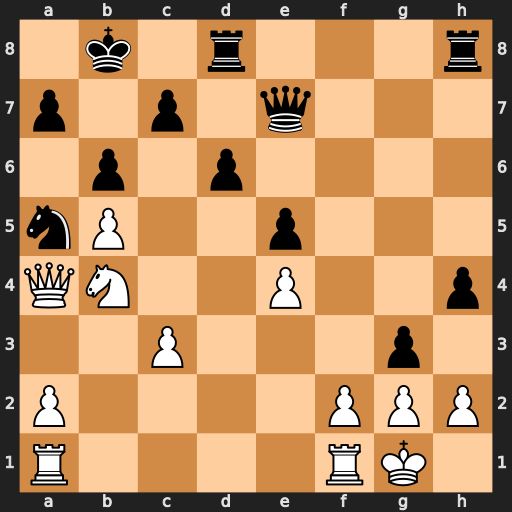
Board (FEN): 1k1r3r/p1p1q3/1p1p4/nP2p3/QN2P2p/2P3p1/P4PPP/R4RK1
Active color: w
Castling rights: -
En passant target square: -
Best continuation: Qxa5 bxa5 Nc6+ Ka8 Nxe7